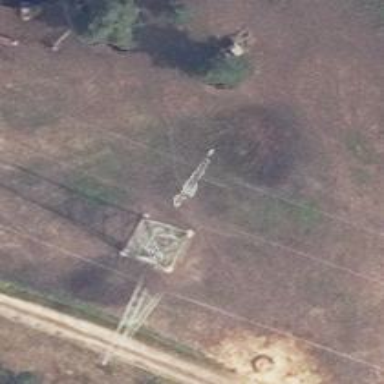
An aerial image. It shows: Power tower.